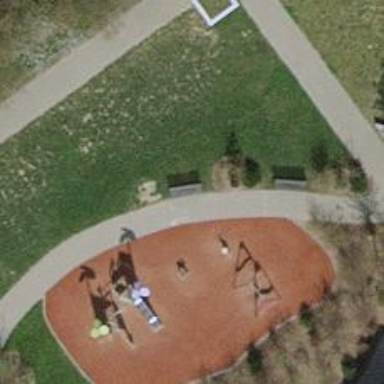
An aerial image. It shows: Bench.